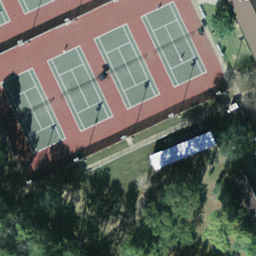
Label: tenniscourt